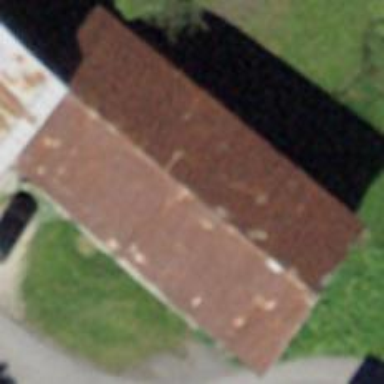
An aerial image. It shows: Building.